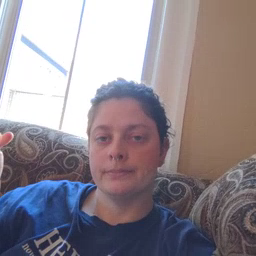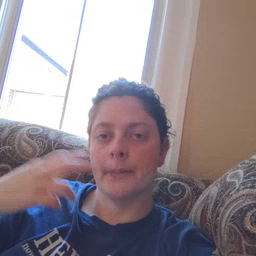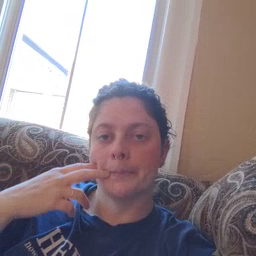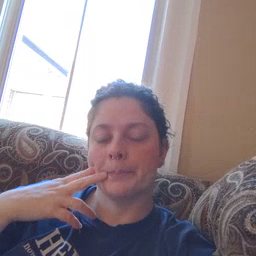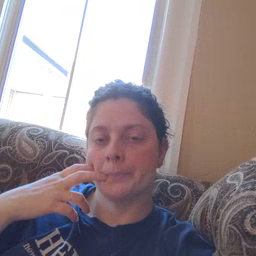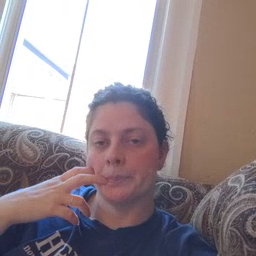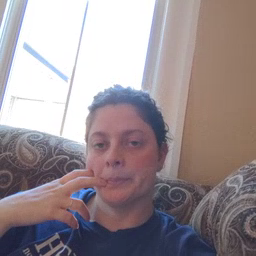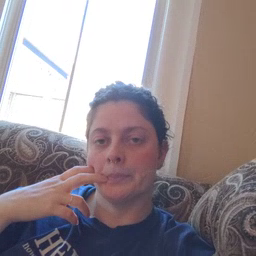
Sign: gum